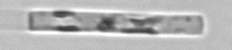
Label: Leptocylindrus